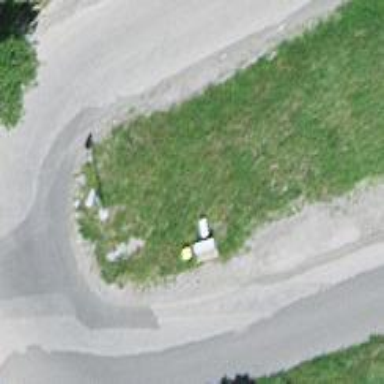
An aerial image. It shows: Pillar post box.